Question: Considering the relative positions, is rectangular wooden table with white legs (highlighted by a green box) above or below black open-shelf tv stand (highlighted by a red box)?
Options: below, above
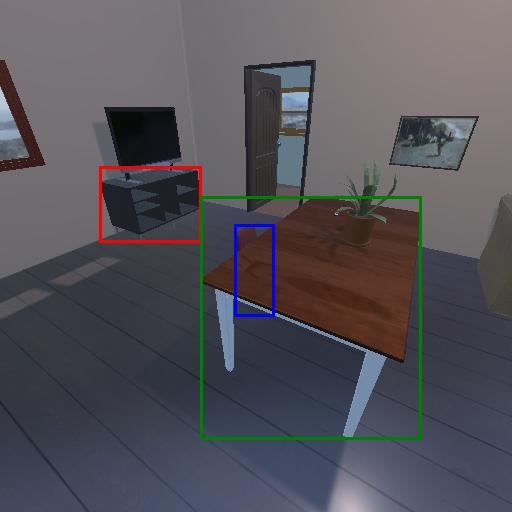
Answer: below